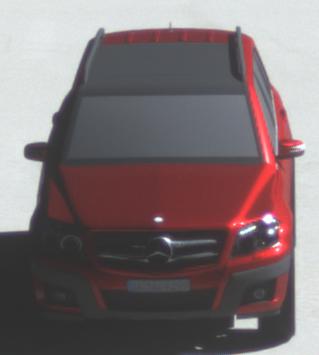
Make: Mercedes-Benz
Model: GLK 280
Detailed model: GLK-Class (204)
Model produced from: 2008/10
Model produced until: 2009/04
Doors: 5
Color: red
Road condition: dry road
Daytime: morning or afternoon
Contrast: high contrast